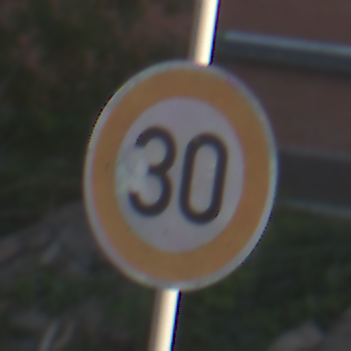
Verkehrszeichen: Geschwindigkeit30
Umgebung: Outdoor, Suburban
Tageszeit: MorningAfternoon
Wetter: PartlyCloudy
Licht: Natural
Jahreszeit: NotSpecified
Kontrast: HighContrast